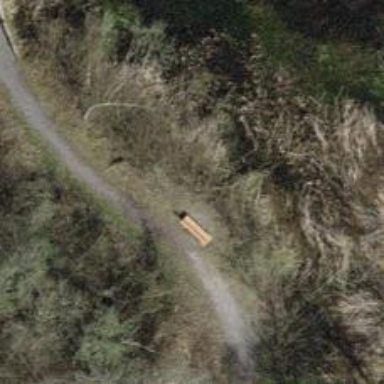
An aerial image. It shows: Brown bench in the vicinity.